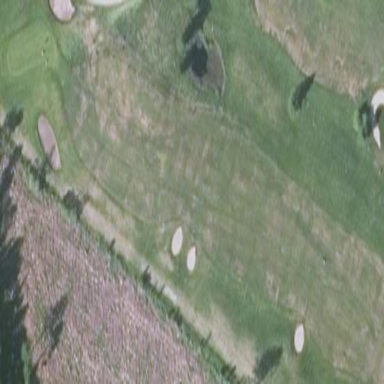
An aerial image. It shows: Golf fairway surrounded by grass.